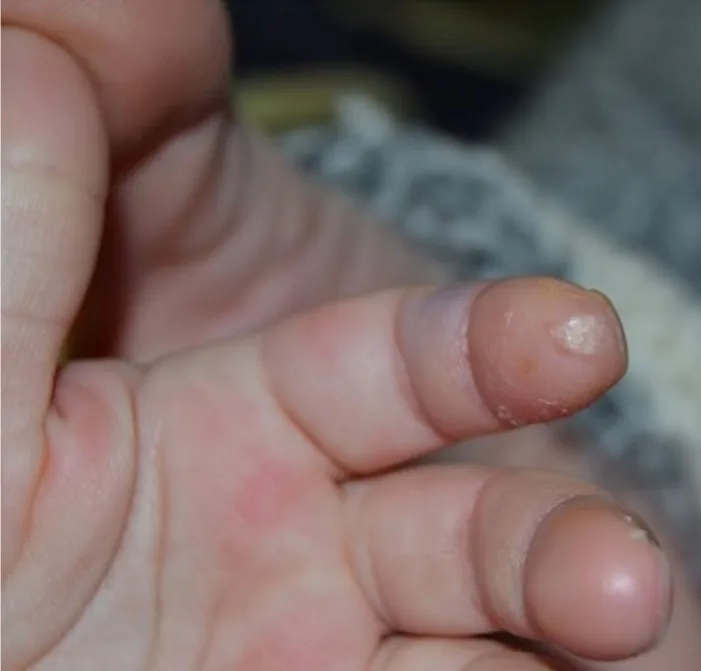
White scar over the tip of the second finger of the right hand derived from a long-lasting ulcerative lesion.
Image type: medical_photograph (other_medical_photograph)